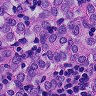
Metastatic tissue present: yes